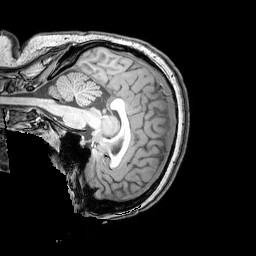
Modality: T1w
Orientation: sagittal
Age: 24
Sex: female
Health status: healthy
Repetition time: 0.081 s
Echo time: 0.037 s